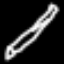
Label: pencil